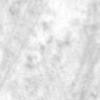
Label: no_change